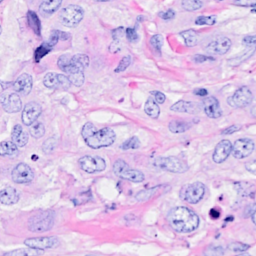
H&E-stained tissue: Breast